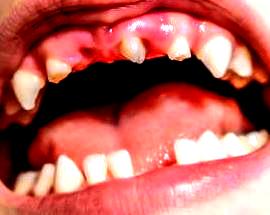
Condition: hypodontia